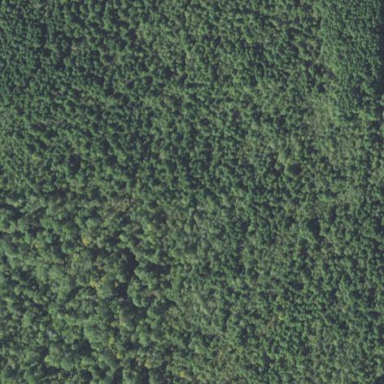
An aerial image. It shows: Forest area.